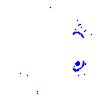
Particle: electron